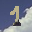
Label: 1